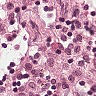
Metastatic tissue present: no